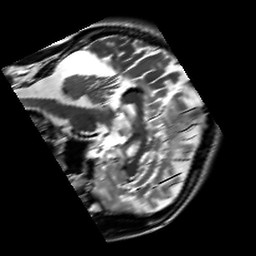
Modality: T2w
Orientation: sagittal
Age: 30
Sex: male
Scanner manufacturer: siemens
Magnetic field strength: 3 T
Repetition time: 7 s
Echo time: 0.09 s